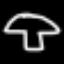
Label: mushroom